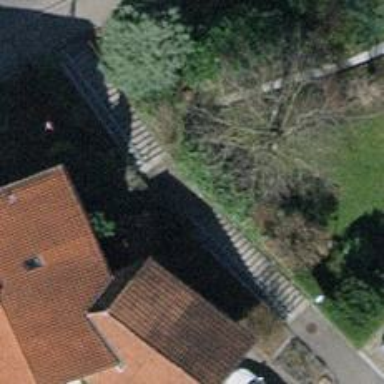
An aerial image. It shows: Road with steps.